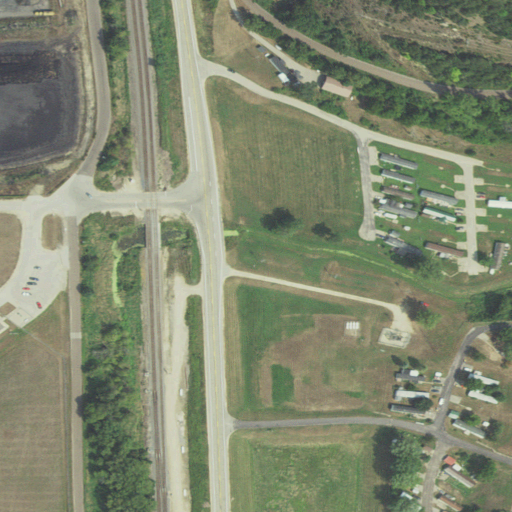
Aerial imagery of valley in Wisconsin named Italian Hollow containing low intensity development, pasture, medium intensity development, barren land, herbaceous wetlands, mixed forest, open development, woody wetlands, deciduous forest, high intensity development, and open water